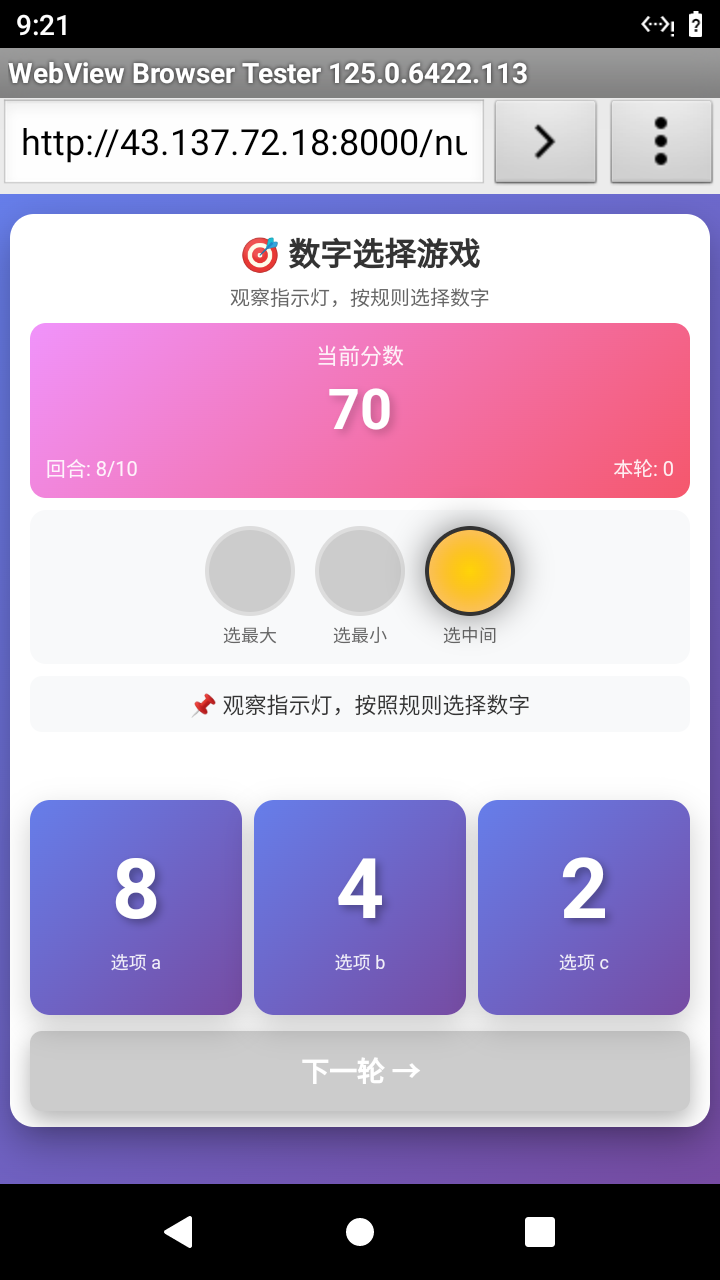

Select the correct number based on the traffic light color.
Answer: 1